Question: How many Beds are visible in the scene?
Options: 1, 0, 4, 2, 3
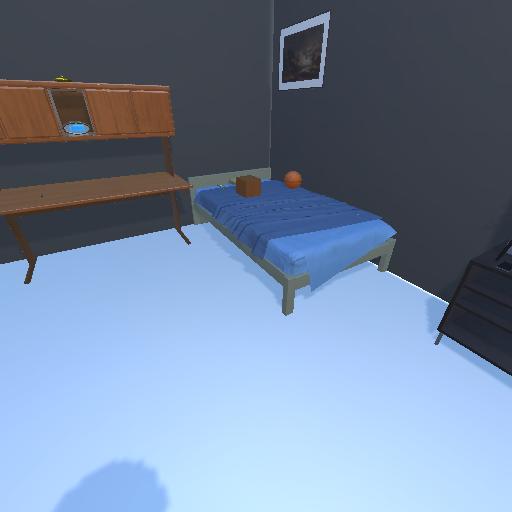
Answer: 1